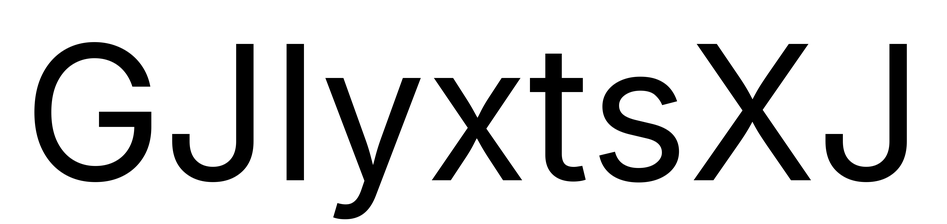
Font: Inter_Regular